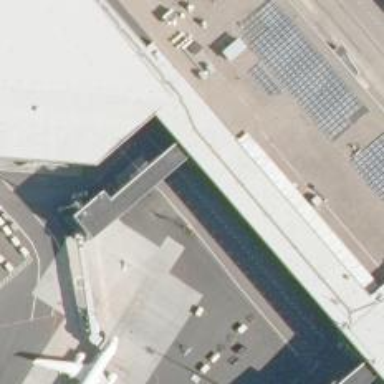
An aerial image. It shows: Airport gate.